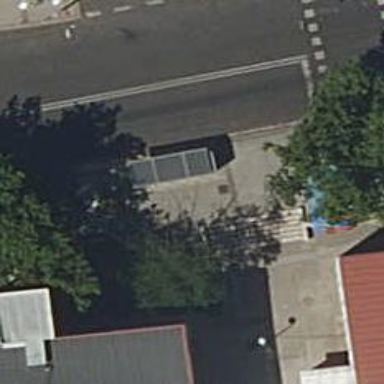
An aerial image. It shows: Bus stop with platform for public transport.